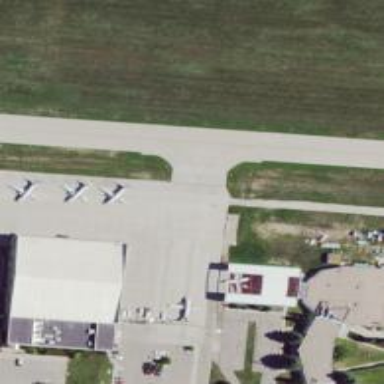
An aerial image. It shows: View of taxiway at the airport.